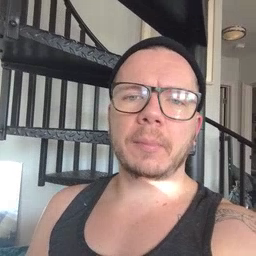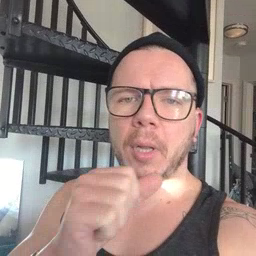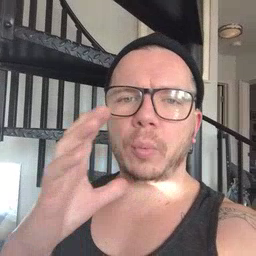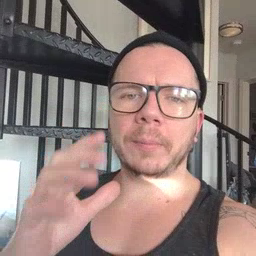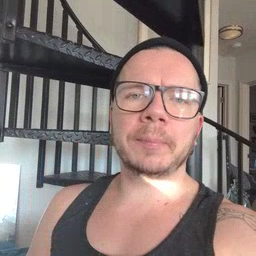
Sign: balloon